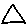
Label: triangle